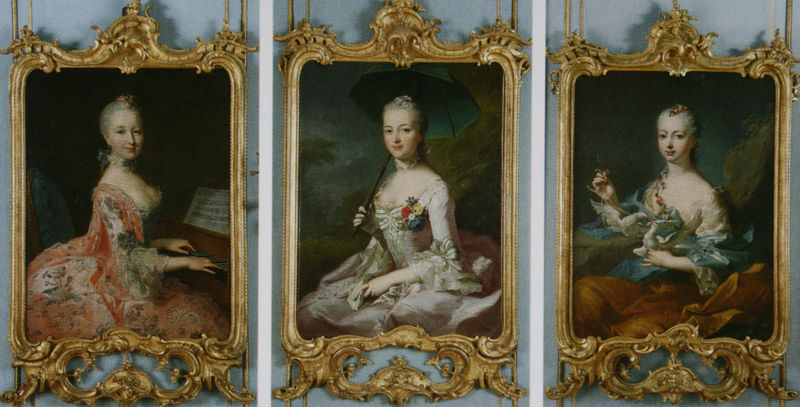
Titel: Porträts Louise Sophie von Vincke, Eva von Buttlar und Henriette Marie von Buttlar-Elberberg
Künstler: Johann Heinrich d. Ä. Tischbein
Standort: Calden
Institution: Schloss Wilhelmsthal
Schlagwörter: blau, dunkel, flügel, gemälde, himmel, schatten, weiß, frauen, sitzen, ausschnitt, blume, blumen, brust, busen, damen, elegant, frau, frisur, geste, haar, hell, hintergrund, kleid, kleider, licht, orange, schmuck, stuhl, türkis, dame, regenschirm, rot, schirm, sonnenschirm, jung, wand, arme, barock, blass, falten, inkarnat, rahmen, taube, bildnis, goldrahmen, hände, portrait, porträt, öl, vögel, sonne, gold, haare, pose, sitzend, stoff, drei, rokkoko, musik, dekoltee, hübsch, lippen, renaissance, rokoko, rosa, schön, seide, wald, zart, hellblau, perücke, lächeln, brüste, bilder, fotos, halsband, haltung, mieder, noten, tüll, hof, essen, tapete, spielen, handarbeit, büste, floral, klavier, musizieren, notenblatt, piano, edel, rüschen, dekolleté, bouquet, galerie, schwestern, foto, fotografie, photographie, posen, hängen, porträts, tauben, posieren, tasten, kunst, künste, bildnisse, portraits, photo, schnörkel, höfisch, aufgehängt, hängung, perücken, entwürfe, bumen, szenen, stuhls, details, tryptichon, miniaturen, cul de paris, cul, rocaille, ahnen, itzen, cembalo, rockoko, aufhängung, fotografien, photos, verschnörkelt, rockocko, version, hofdamen, spinett, photographien, decolté, dekolette, helblau, frau portrait, hintergründe, rüste, trinkene, 3, 3 frauen, ahnlich, pioano, fraiem, spitzenhaare